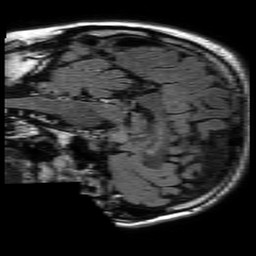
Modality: FLAIR
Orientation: sagittal
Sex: male
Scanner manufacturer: philips
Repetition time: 11 s
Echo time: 0.125 s